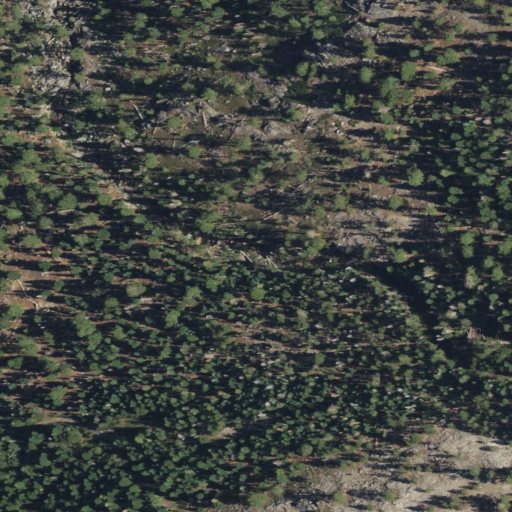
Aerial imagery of valley in California named Coffin Hollow containing evergreen forest and shrub